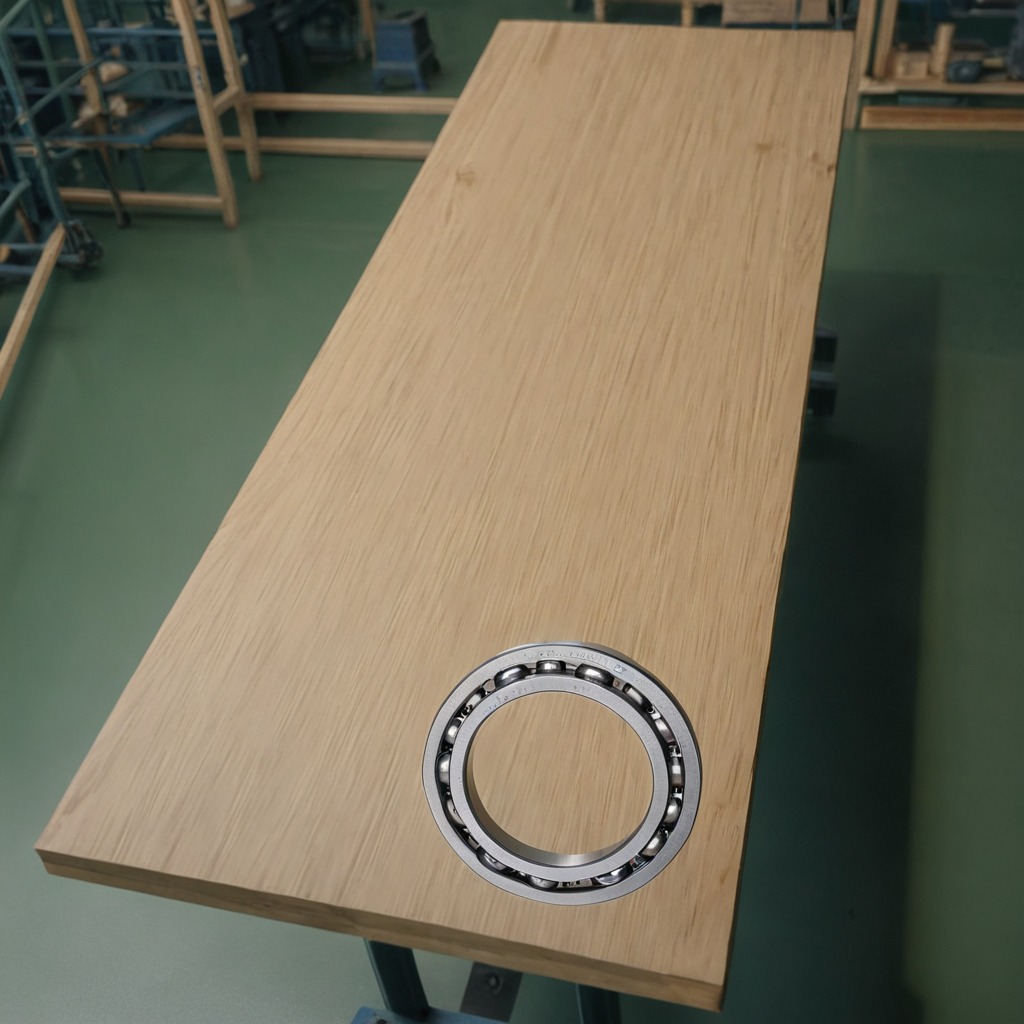
A metal ball bearing lies on a workbench inside a coastal fishing gear workshop.